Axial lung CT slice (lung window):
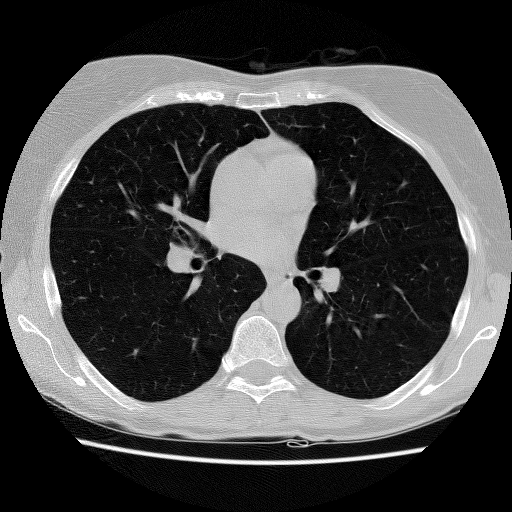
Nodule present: no